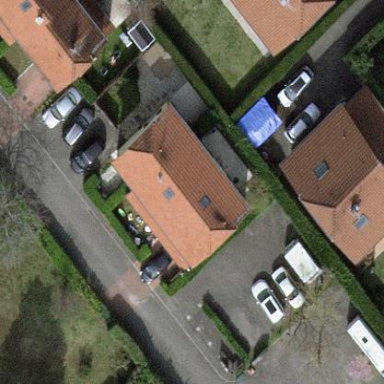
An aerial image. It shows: Half-hipped roof house.